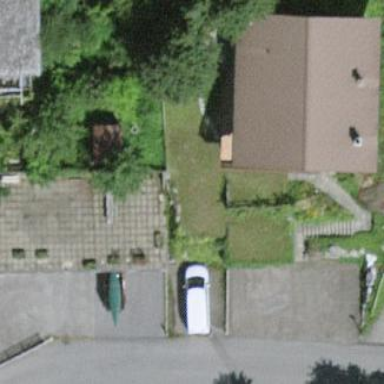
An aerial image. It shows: Parking area.